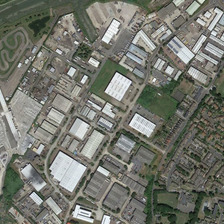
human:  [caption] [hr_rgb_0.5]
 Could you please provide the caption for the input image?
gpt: many buildings and some green trees are in an industrial area .

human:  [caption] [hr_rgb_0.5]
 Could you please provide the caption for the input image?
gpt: many buildings and some green trees are in an industrial area .

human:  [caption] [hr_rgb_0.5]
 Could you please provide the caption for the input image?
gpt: many buildings and some green trees are in an industrial area .

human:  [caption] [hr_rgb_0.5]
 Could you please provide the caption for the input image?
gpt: many buildings and some green trees are in an industrial area .

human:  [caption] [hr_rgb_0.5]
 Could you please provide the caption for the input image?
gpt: many buildings and some green trees are in an industrial area .